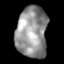
Tissue: lung
Cell type: Epithelial cells
Senescence score: 0.2039
Nuclear area (px): 1554
Mean DAPI intensity: 147.73